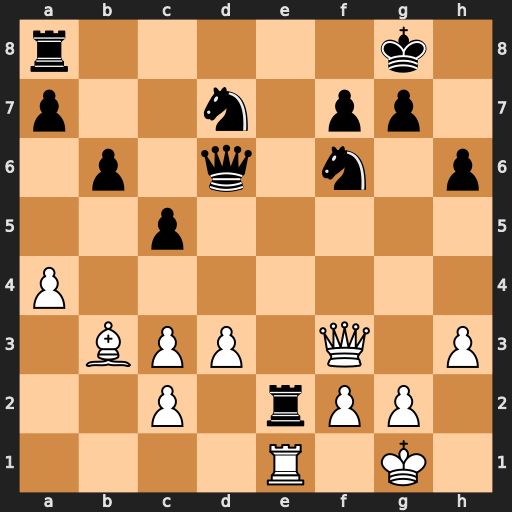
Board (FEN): r5k1/p2n1pp1/1p1q1n1p/2p5/P7/1BPP1Q1P/2P1rPP1/4R1K1
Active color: w
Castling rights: -
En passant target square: -
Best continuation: Qxa8+ Nf8 Rxe2